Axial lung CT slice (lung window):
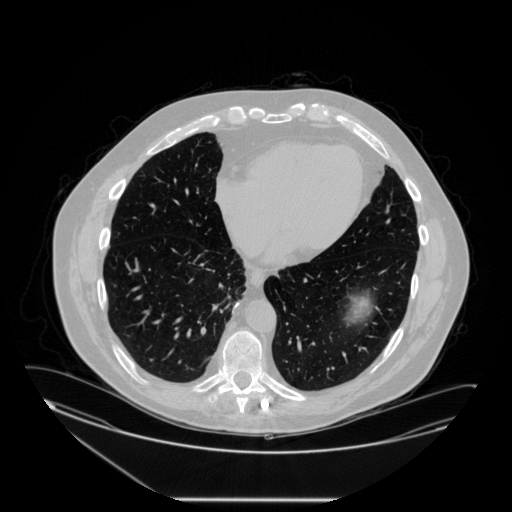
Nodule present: no